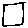
Label: square